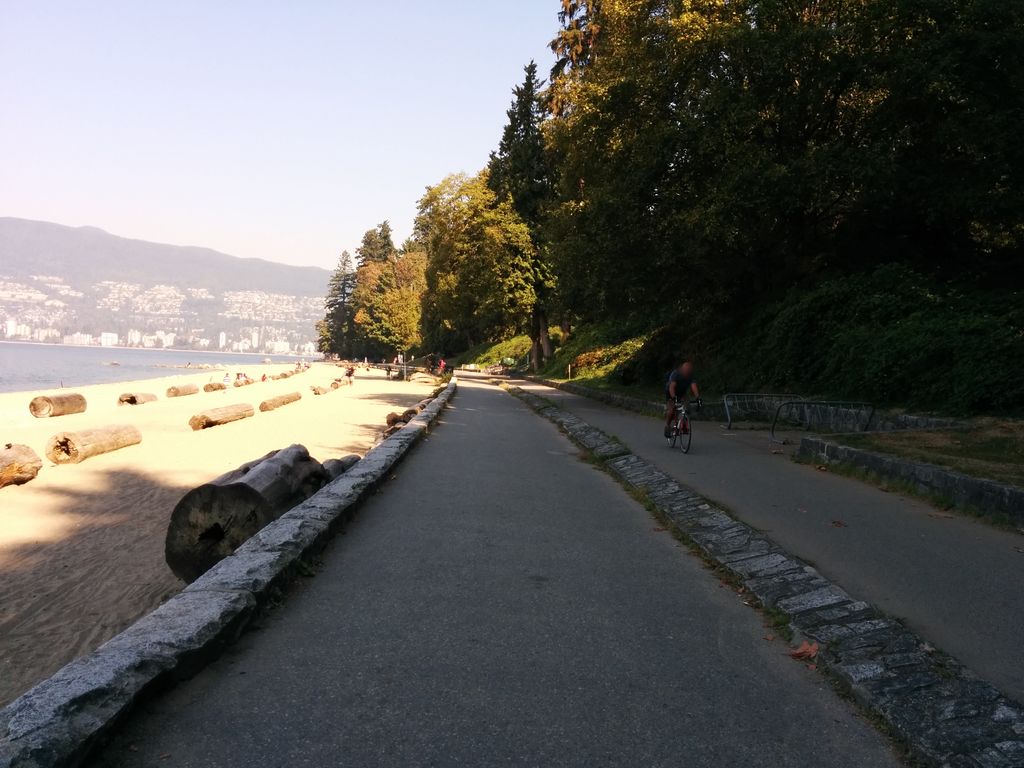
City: vancouver